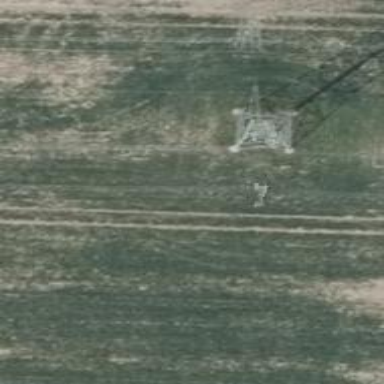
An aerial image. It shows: Power tower.